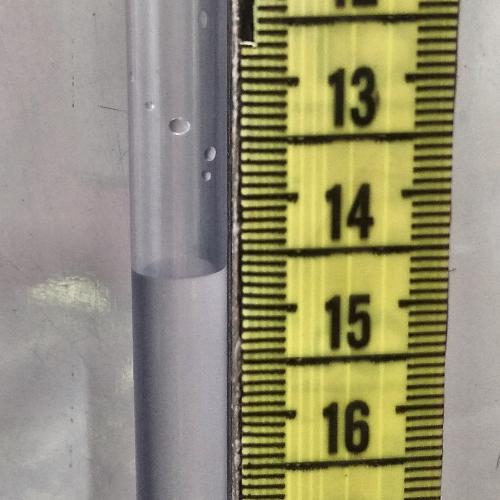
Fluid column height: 14.7 cm